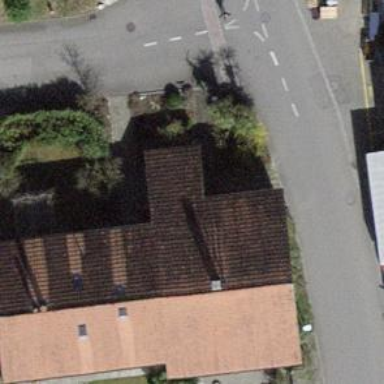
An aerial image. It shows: Building with tiled roof.